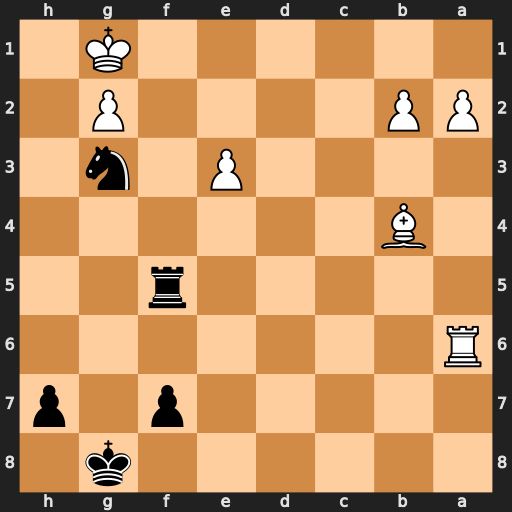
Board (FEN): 6k1/5p1p/R7/5r2/1B6/4P1n1/PP4P1/6K1
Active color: b
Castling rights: -
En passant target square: -
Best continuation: Ne2+ Kh2 Rh5#